Question: There are a lot of questions about "how to increase heap size" here but I'd like to understand (Eclipse IDE in my case but I guess that doesn't matter).
My JVM starts up with these parameters:
'''
-Xms512m
-Xmx1024m
'''
so I would expect that when something memory-demanding executes, the heap size will go up to 1024 MB. However, .

(if I understand the bar correctly, the yellow part is the current allocation, the whole bar is the max allocation and that there is some "marker" that I don't know what it is).
When I start a compilation of a large project, . That doesn't utilize the max allowed 1024MB, does it?
It'd be great if someone could explain this behavior to me and possibly how to change it.
BTW, my Eclipse is 64-bit version with 64-bit JVM if that matters (1024 limit should be OK for 32-bit too, though).
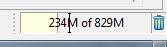
Answer: Xmx is a hard limit. If the GC is able to clean objects / lower the mem consumption before hitting the limit the max, the max is not reached.
If you have some reason to require 1GB consumption of memory just set Xms and Xmx to the same size.